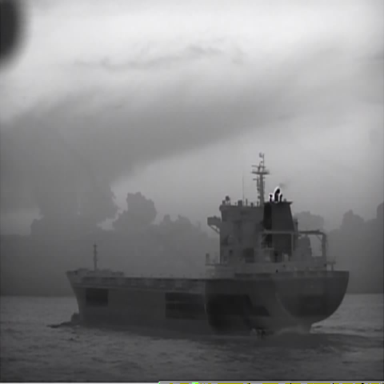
There is a liner in the infrared image.